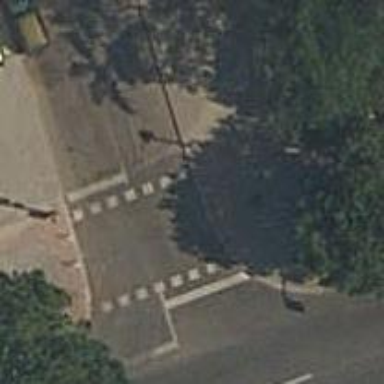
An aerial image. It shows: Footway with zebra crossing.